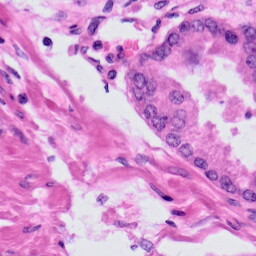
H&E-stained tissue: Prostate